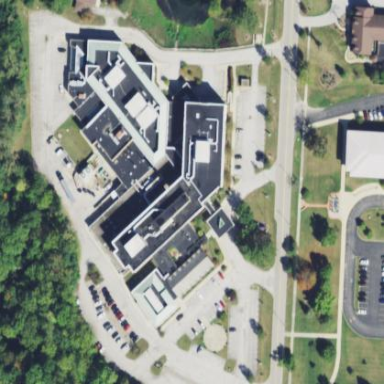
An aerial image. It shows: Hospital.